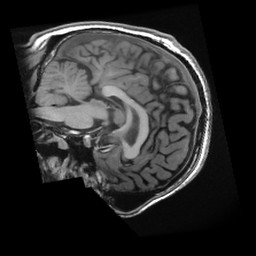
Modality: T1w
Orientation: sagittal
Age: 29
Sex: male
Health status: healthy
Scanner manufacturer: ge
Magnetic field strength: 3 T
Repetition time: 0.0084 s
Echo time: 0.003112 s